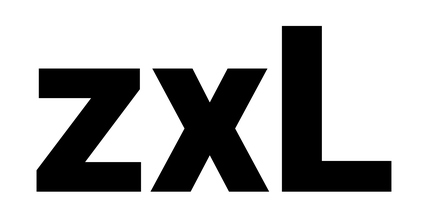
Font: Roboto_Black